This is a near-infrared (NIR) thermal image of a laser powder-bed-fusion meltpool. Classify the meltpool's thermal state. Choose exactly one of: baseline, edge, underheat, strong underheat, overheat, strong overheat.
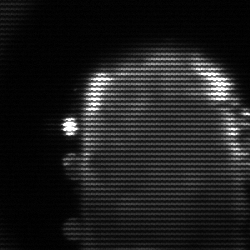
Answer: baseline